Field crop: maize
Growth stage: 2
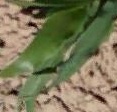
Species: maize